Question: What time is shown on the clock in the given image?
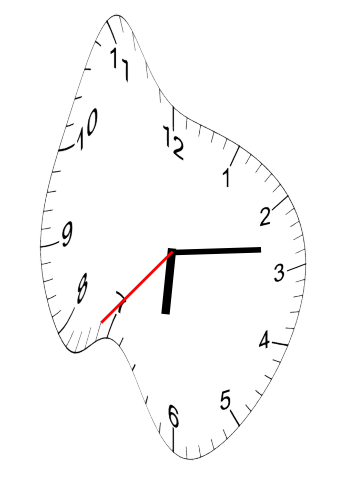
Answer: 06:13:37